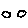
Label: circle